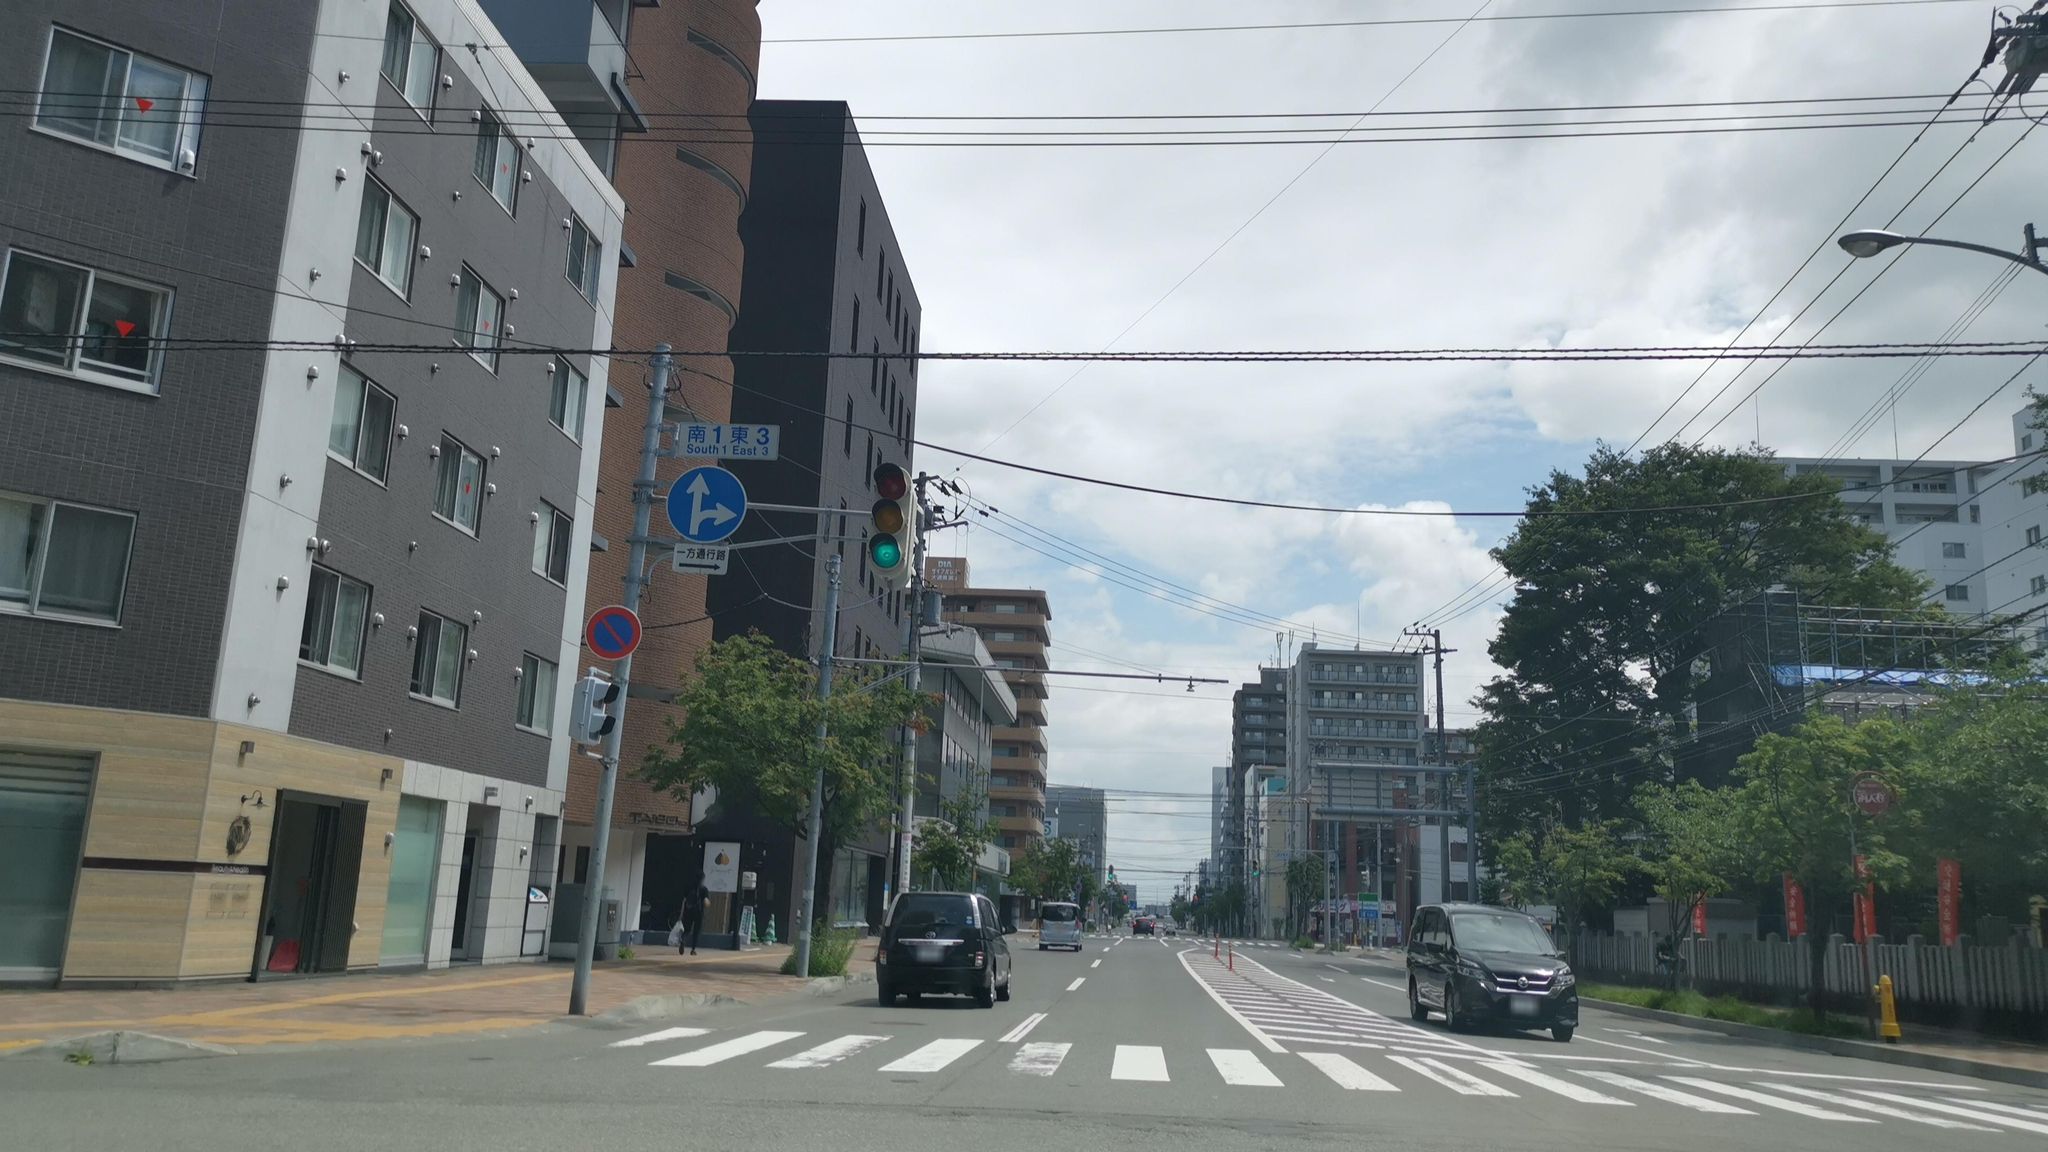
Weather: cloudy
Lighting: day
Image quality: good
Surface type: driving surface
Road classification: footway
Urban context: urban centre
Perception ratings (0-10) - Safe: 6.73, Lively: 8.89, Beautiful: 6.73, Boring: 2.79, Depressing: 2.97, Wealthy: 5.68